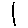
Label: house